Field crop: tomato
Growth stage: 1
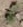
Species: solanum